Question: I need an application where i have a drop down where i have some values and and my requirement is that when i click any value on that drop down a div will open.I have implemented that but my code is not properly working.Here what i have done so far.
'''
<div class="form-control">
<label class="lebelMergin" for="branch_branchTypeId">
<span class="spanMergin">Office Type<span class="required">*</span></span>
<s:select name="branch.branchTypeId" id="branch_branchTypeId" requiredLabel="true" list="%{dataArr['branchTypeList']}" listValue="name"
listKey="id" headerKey="" headerValue="Select Type" >
</s:select>
</label>
</div>
<div style='display:none;' id='business'>Business Name
<br/>&nbsp;
<br/>&nbsp;
<input type='text' class='text' name='business' value size='20' />
<br/>
</div>
<style>
#business {
display:none;
}
</style>
<script>
(function() {
$('#branch_branchTypeId').on('change', function () {
$("#business").css('display', (this.value == '1') ? 'block' : 'none');
});
'''
But when i clicking on that values in the drop down only for one value the input box is coming but i want the functionality for all the value.Here i am attaching the screen ...For HO the input box is coming but for others it is not.
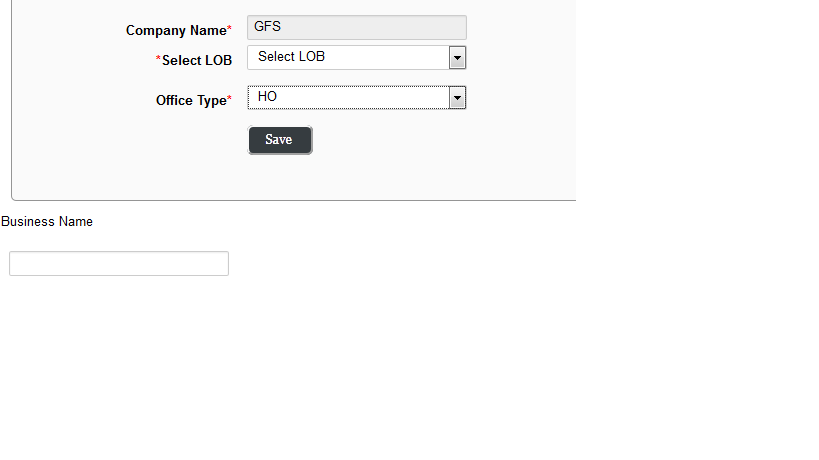
Answer: Which "option" tags do yo have in your select (dropdown)?
May be this would be help:
'''
$('#branch_branchTypeId').on('change', function (event) {
var vl = $(this).val();
var target = $("#business");
if (vl) {
target.show();
} else {
target.hide();
}
});
'''